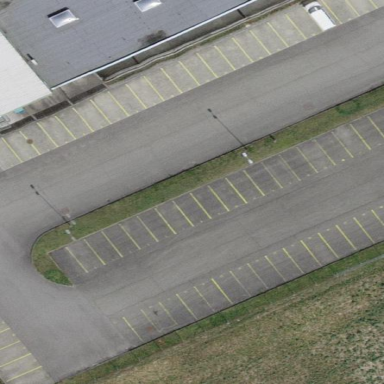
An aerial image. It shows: Parking area with surface.